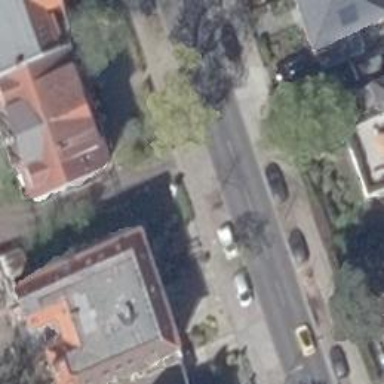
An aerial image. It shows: Apartment building with quadruple saltbox roof shape.